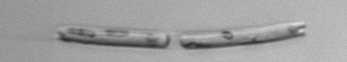
Label: Eucampia_morphytype1